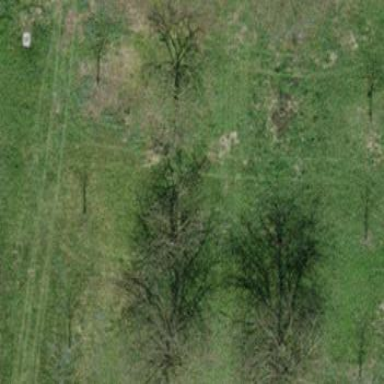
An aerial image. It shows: Orchard.